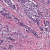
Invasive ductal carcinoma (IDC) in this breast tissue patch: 1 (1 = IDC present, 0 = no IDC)